Question: I need to get some informations from Firebase to out it on 'UIViewCell'. But the problem is that the function return before he get all the value. I know that's because it's asynchronous, i tried to make a completion Handler like that:
'''
static func hardProcessingWithString(input: String, completion: @escaping (_ result: String) -> Void) {
Database.database().reference().child("Player_1").observe(.value) {
(firDataSnapshot) in
completion((firDataSnapshot.value as? String)!)
}
}
'''
This is how i try to get the value :
'''
var myVar: String!
hardProcessingWithString(input: "commands"){
(result: String) in
myVar = result
}
'''
I get this error when I call the function:
> Could not cast value of type '__NSDictionaryM' (0x102e292b0) to 'NSString' (0x102434c60).
Here's my Firebase database:

Or if you know how to make a Promise with Firebase let me know!
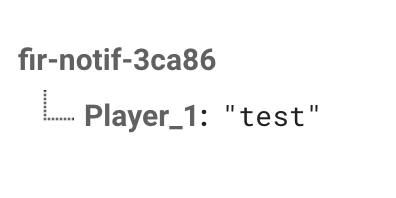
Answer: # Step 1:
Create a swift file like Constant.swift. Then place the below code inside it
'''
typealias DownloadComplete = () -> ()
'''
# Step 2:
Create a function where you want.
'''
func hardProcessingWithString(completed: @escaping DownloadComplete) {
Database.database().reference().child("Player_1").observe (.value, with: { (firDataSnapshot) in
// put your code here
completed()
})
}
'''
# Step 3:
when you call above method in your code
'''
hardProcessingWithString() {
// you can get the result here
}
'''